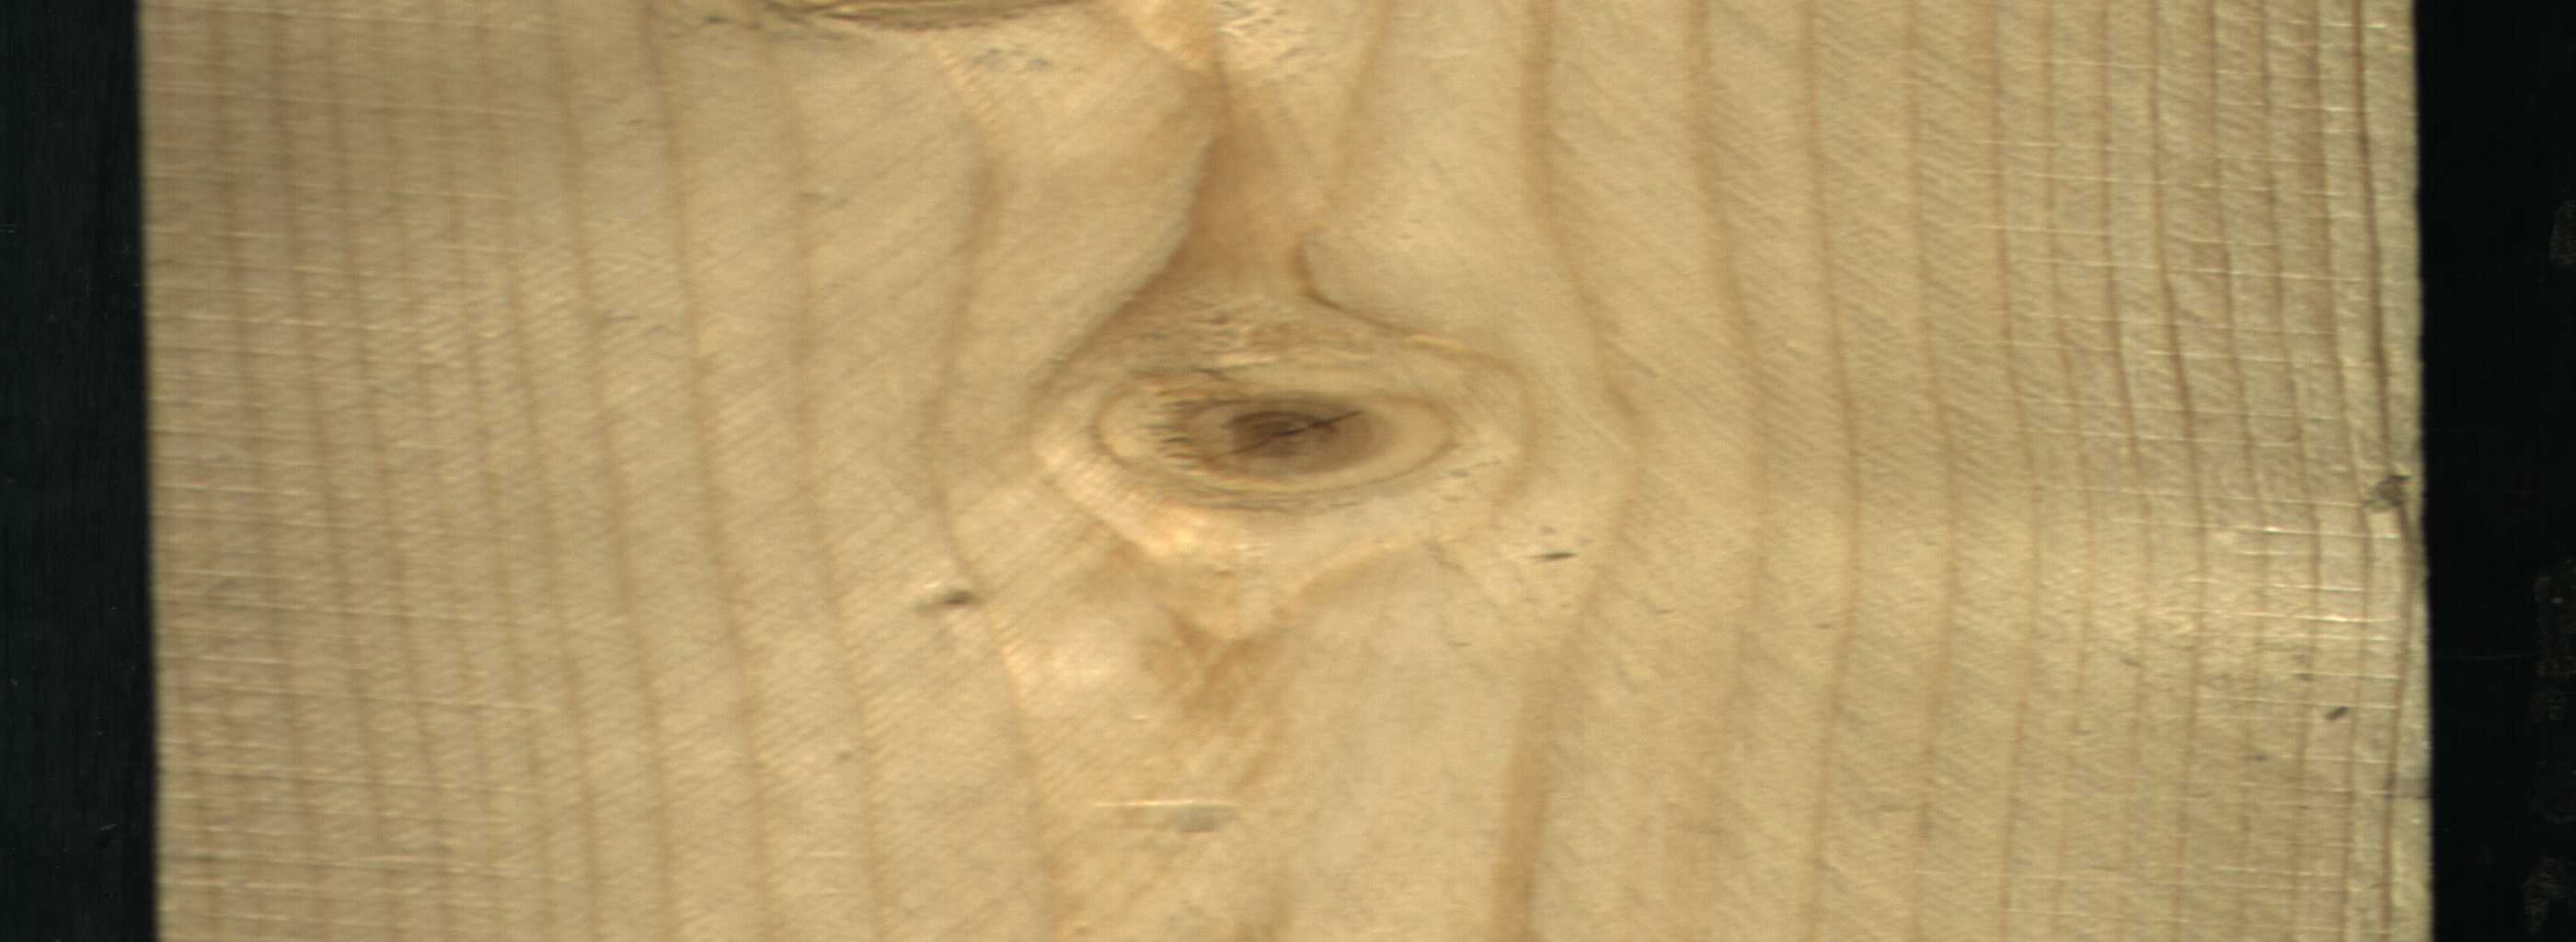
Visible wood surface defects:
knot_with_crack
Live_Knot